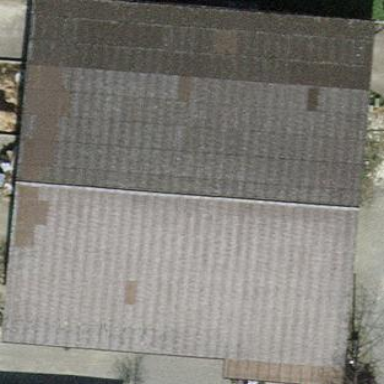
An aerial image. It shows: Gabled roof on farm auxiliary building.